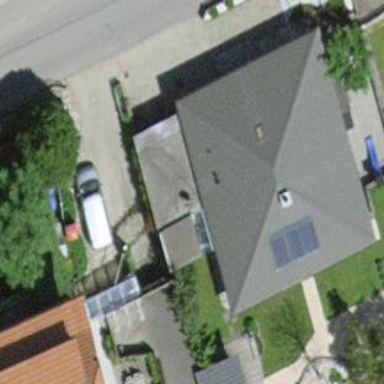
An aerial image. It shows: Simple and straightforward house.